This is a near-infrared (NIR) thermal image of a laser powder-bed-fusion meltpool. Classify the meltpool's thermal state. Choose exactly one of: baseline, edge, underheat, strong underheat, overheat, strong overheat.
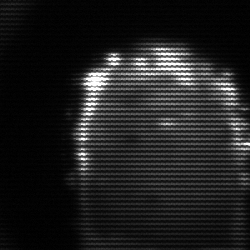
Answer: baseline